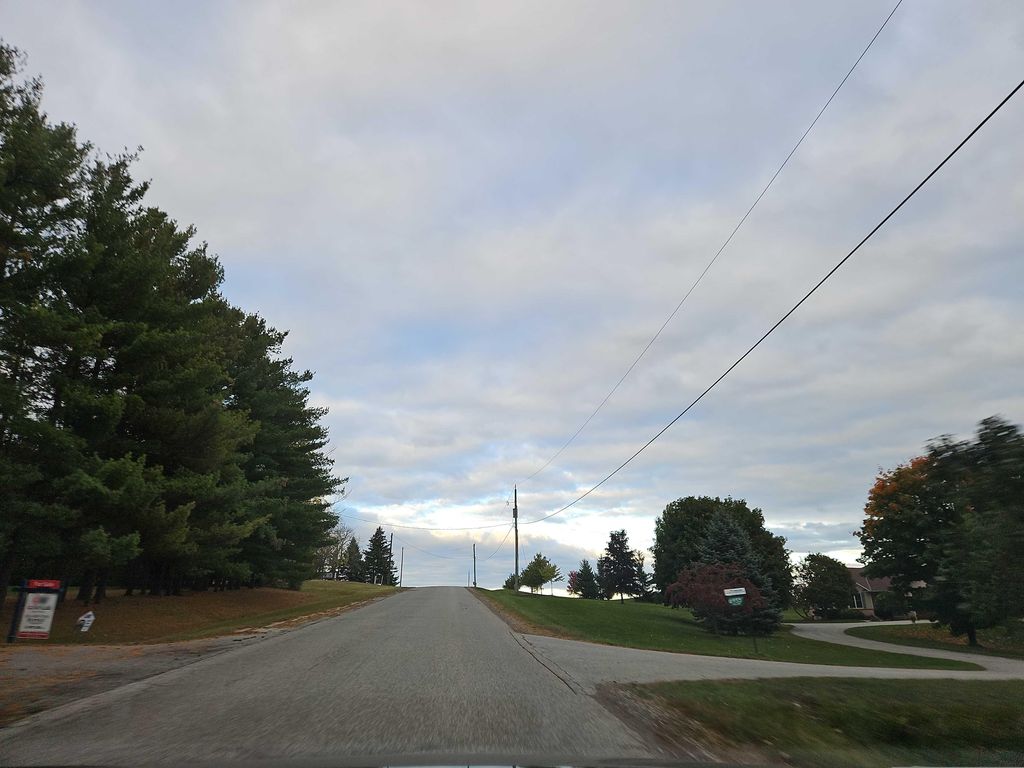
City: kitchener-waterloo